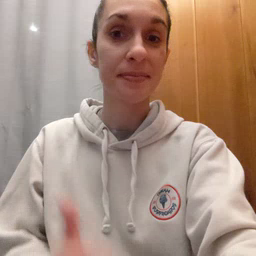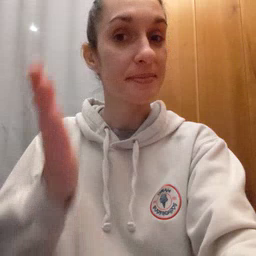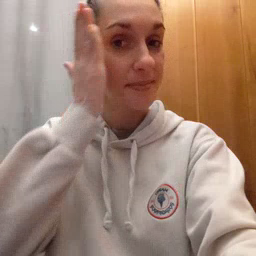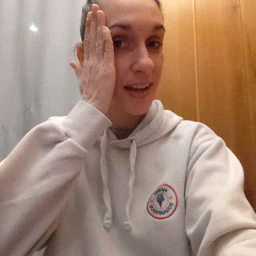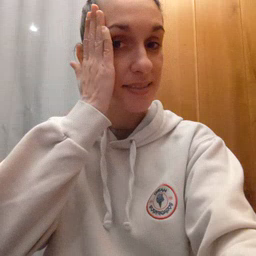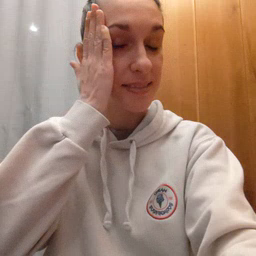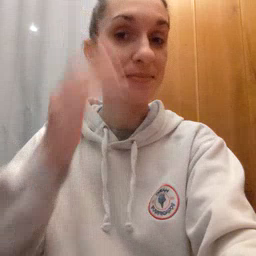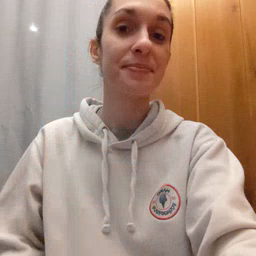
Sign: bed